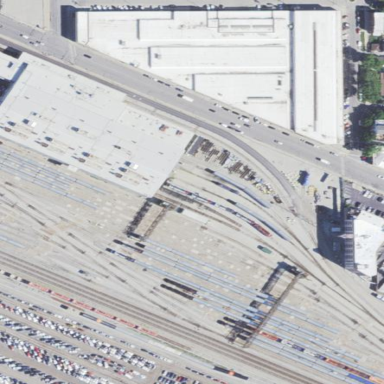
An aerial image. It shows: Industrial building.